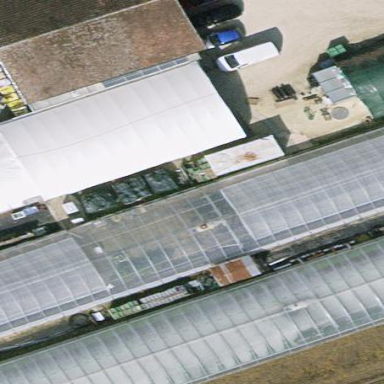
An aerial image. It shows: Area dedicated to greenhouse horticulture.